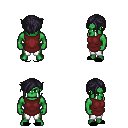
a pixel art fantasy rpg character, male body template, orc, green skin, maroon tunic, white pants, raven pixie cut hairstyle, black slippers, four views (front, back, left, right), 2x2 character sprite sheet, small pixel art, hard edges, no anti-aliasing